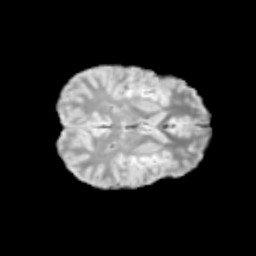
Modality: T2w
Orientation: axial
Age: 13
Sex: male
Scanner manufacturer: siemens
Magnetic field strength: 3 T
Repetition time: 3.8 s
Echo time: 0.07 s